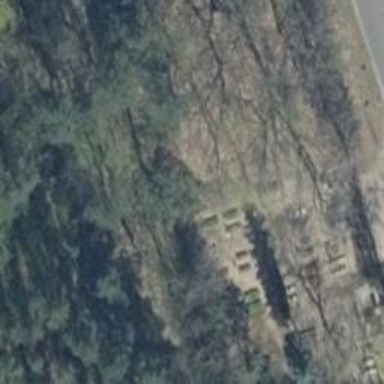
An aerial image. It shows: Cemetery.